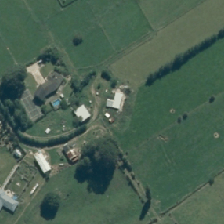
Land cover: shortrotation_cropland